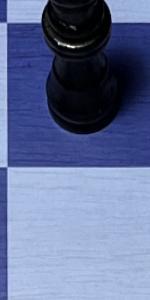
Label: Empty